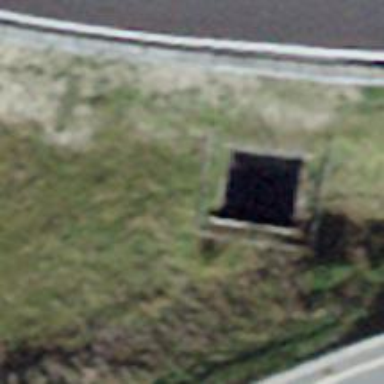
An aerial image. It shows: Tunnel.